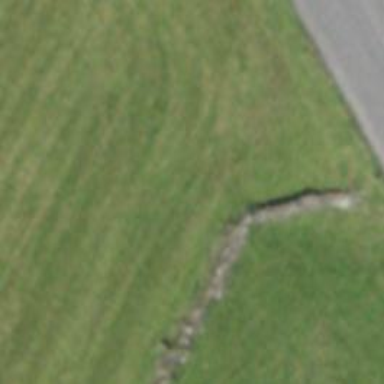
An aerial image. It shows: Dry stone wall barrier.